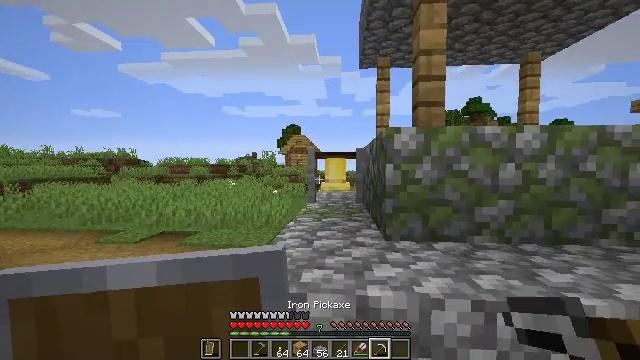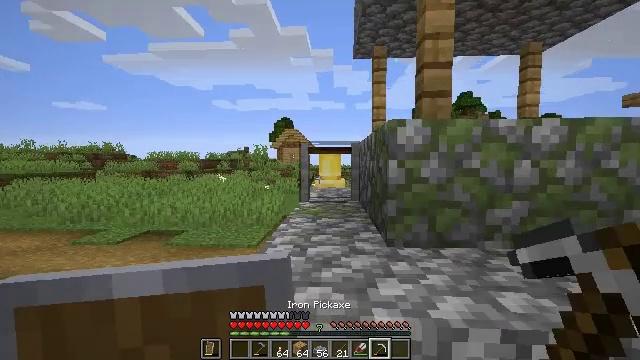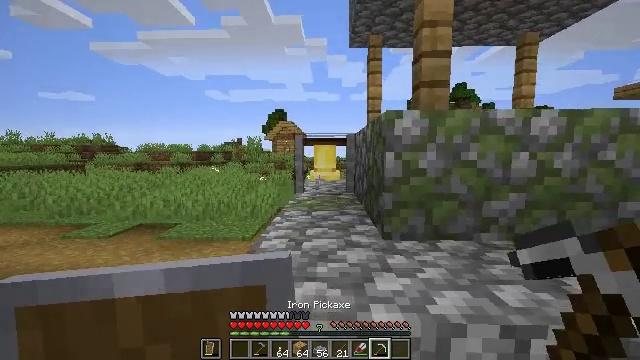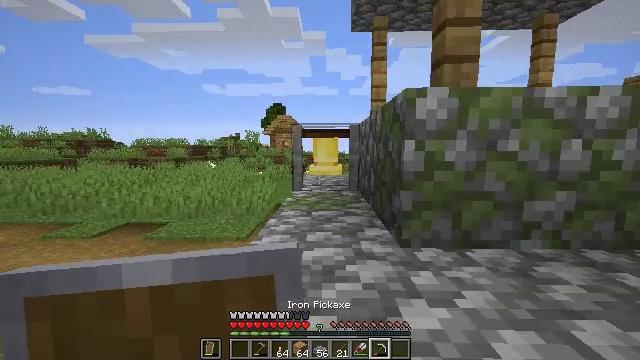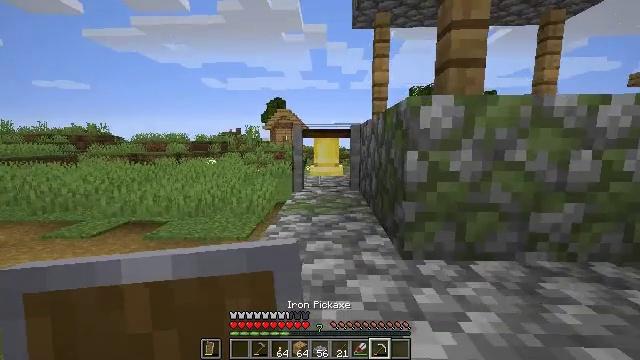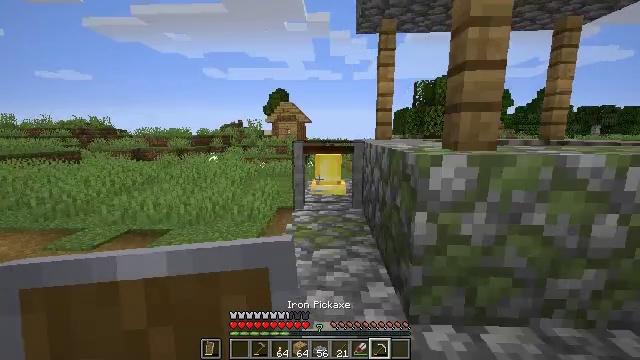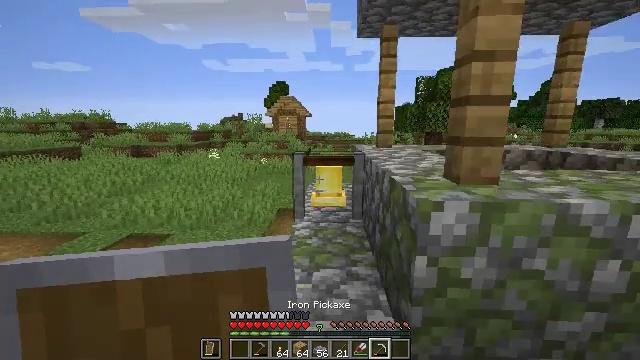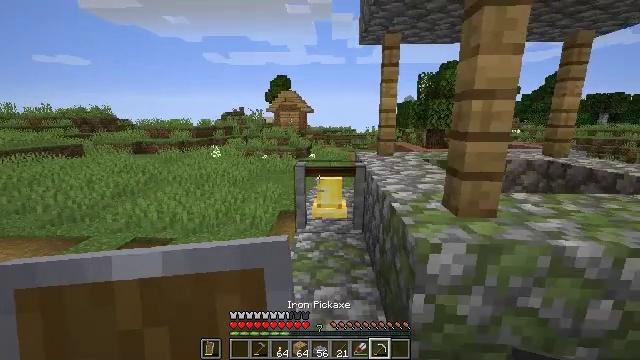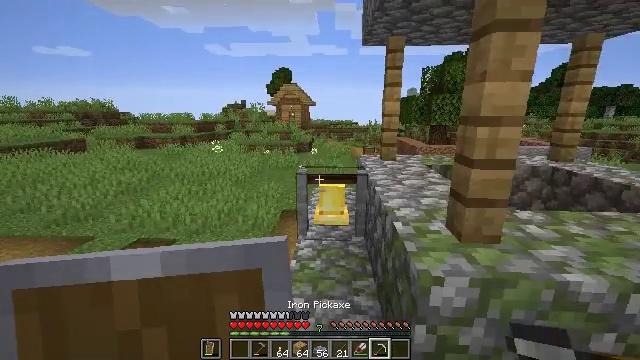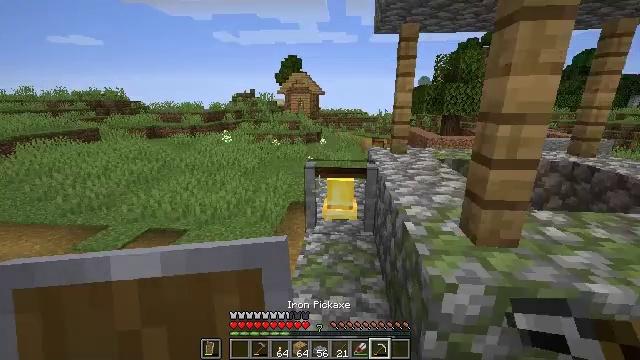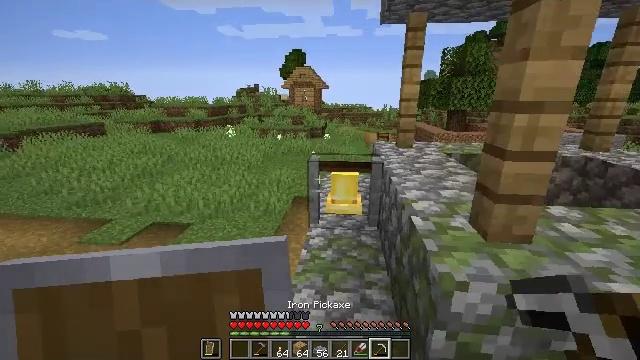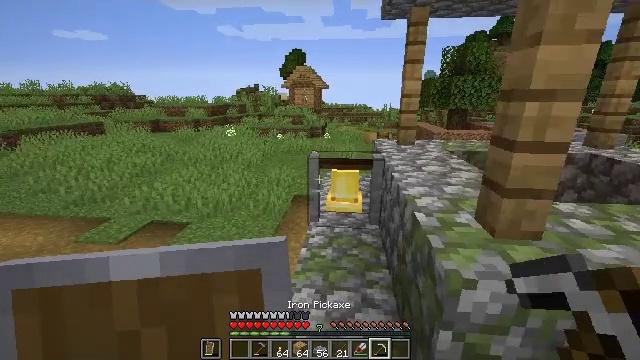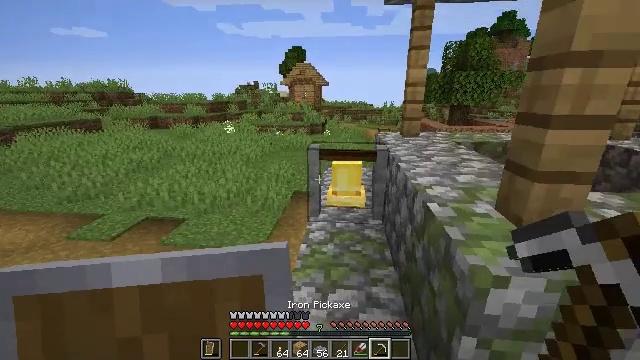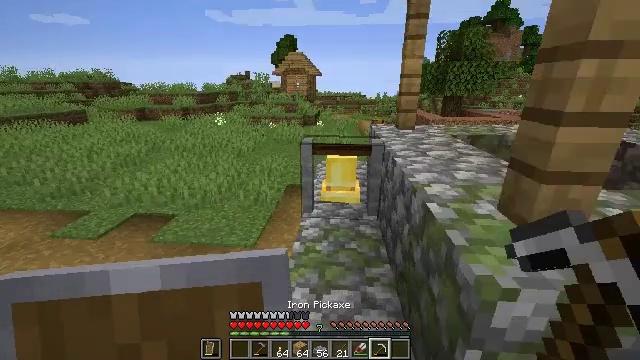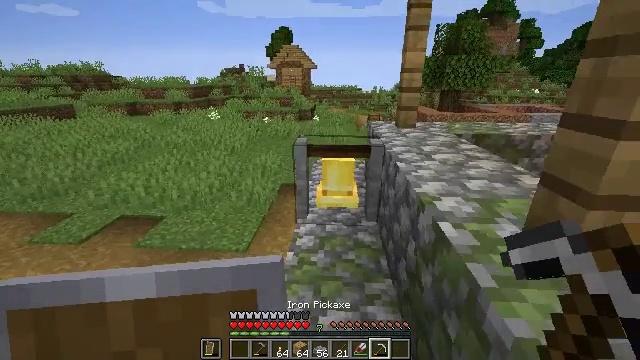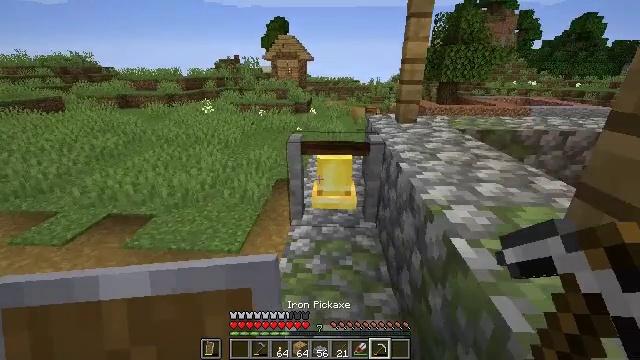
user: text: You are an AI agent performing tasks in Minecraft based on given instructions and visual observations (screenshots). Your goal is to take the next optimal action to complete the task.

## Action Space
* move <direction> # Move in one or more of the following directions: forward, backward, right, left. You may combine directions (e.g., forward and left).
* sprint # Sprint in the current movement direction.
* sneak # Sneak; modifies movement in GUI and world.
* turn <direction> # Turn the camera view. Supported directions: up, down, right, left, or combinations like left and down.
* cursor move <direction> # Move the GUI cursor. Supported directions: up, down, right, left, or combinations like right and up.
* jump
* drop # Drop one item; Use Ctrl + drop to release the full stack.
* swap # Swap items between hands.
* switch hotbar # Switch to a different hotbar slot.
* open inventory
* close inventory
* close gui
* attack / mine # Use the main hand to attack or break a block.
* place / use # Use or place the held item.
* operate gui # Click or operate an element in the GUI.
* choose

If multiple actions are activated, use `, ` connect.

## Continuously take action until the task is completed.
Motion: motion action
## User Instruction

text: Mine the bell from its post.
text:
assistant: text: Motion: move forward, turn right and down
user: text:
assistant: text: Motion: move forward, turn right and down
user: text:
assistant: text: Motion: move forward, turn down
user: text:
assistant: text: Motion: move forward, turn down, jump
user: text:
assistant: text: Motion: move forward, turn down, jump
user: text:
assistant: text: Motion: move forward, turn down, jump
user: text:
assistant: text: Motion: move forward, turn down, jump
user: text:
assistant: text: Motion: move forward, turn down
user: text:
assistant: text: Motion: move forward, turn left and down
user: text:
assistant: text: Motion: move forward, turn down
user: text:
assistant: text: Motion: move forward
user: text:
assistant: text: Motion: move forward
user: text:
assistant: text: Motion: move forward, turn right and down
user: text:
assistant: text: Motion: move forward, turn down
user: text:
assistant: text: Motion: move forward, turn down
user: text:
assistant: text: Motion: move forward, turn right and down
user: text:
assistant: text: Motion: move forward, turn right
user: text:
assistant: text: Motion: move forward, turn right
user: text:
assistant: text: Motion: move forward
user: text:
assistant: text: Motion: attack / mine
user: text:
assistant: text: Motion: attack / mine
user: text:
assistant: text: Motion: turn down, attack / mine
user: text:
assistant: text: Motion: turn down, attack / mine
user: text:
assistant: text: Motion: turn down, attack / mine
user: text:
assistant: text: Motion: attack / mine
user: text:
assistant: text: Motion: attack / mine
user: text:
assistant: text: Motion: attack / mine
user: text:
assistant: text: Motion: attack / mine
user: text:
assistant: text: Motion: attack / mine
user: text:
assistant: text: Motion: attack / mine